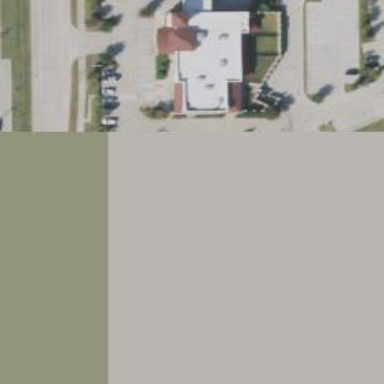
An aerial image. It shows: Healthcare clinic.